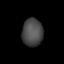
Tissue: skin
Cell type: Epithelial cells
Senescence score: 0.8473
Nuclear area (px): 564
Mean DAPI intensity: 73.489